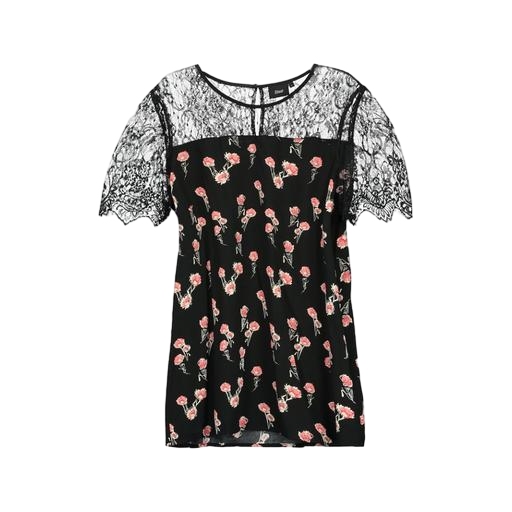
black floral-lace shirt, black printed short-sleeve top only macy, lace-yoke t-shirt, white background